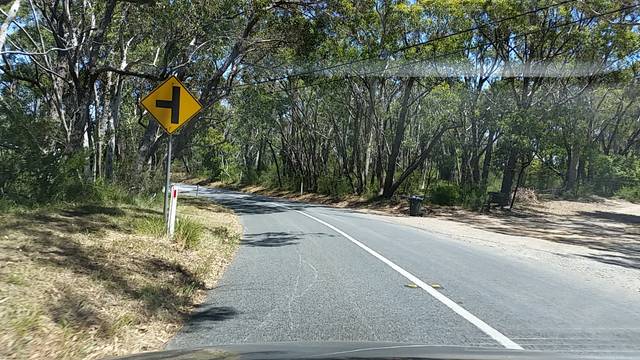
Region: Australia
Coordinates: -34.994, 138.692